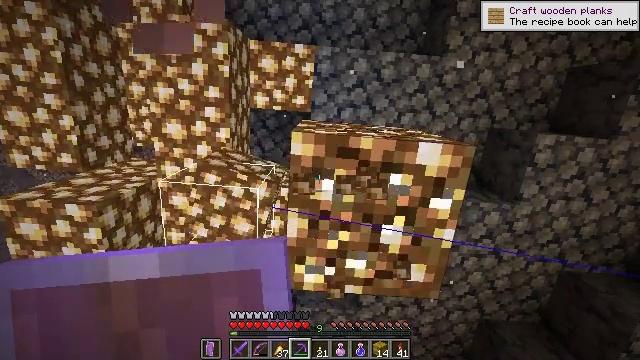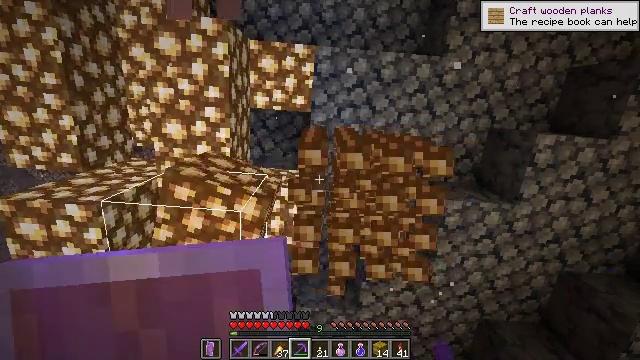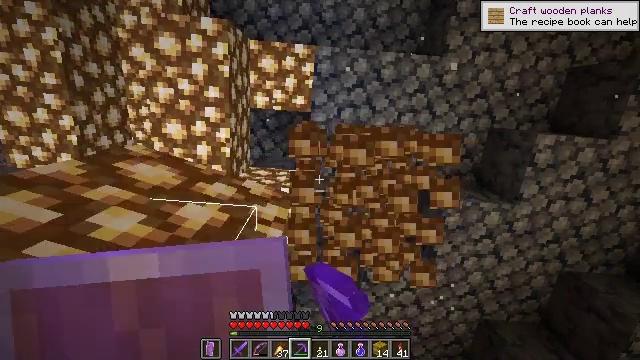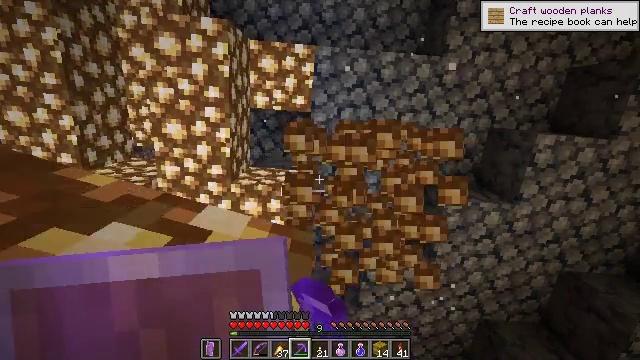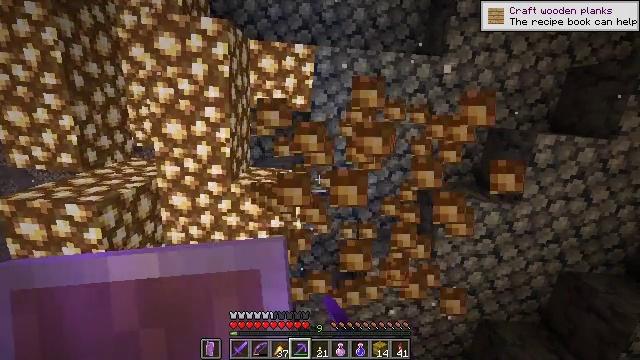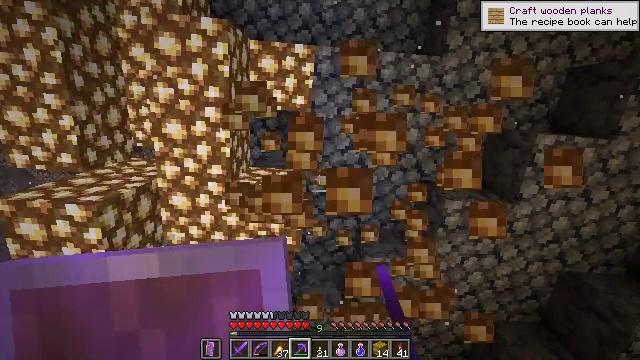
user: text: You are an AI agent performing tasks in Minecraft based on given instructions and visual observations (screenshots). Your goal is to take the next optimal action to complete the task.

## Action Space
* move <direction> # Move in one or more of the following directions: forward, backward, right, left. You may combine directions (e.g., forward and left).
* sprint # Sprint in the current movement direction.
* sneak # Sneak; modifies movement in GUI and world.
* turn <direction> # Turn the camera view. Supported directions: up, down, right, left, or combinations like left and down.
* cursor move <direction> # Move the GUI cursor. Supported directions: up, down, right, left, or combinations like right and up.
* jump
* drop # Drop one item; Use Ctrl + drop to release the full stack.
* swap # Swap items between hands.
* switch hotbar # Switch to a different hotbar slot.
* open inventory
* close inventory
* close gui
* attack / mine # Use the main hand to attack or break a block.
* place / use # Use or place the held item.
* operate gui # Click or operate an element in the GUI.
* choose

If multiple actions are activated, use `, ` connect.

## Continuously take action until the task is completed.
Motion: motion action
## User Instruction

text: Destroy the glowstone to harvest components.
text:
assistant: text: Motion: attack / mine
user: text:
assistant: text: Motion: attack / mine
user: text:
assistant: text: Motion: attack / mine
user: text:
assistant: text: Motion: attack / mine
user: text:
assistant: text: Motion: attack / mine
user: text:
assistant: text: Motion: attack / mine